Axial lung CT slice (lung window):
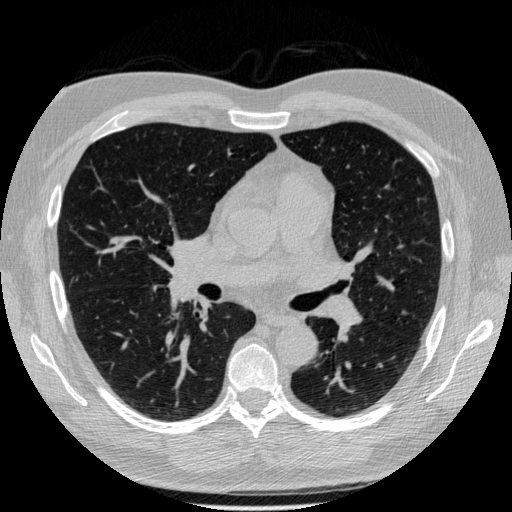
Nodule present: no